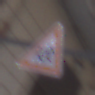
Verkehrszeichen: KinderRechts
Umgebung: Outdoor, Urban
Tageszeit: MorningAfternoon
Wetter: PartlyCloudy
Licht: Natural
Jahreszeit: NotSpecified
Kontrast: MediumContrast